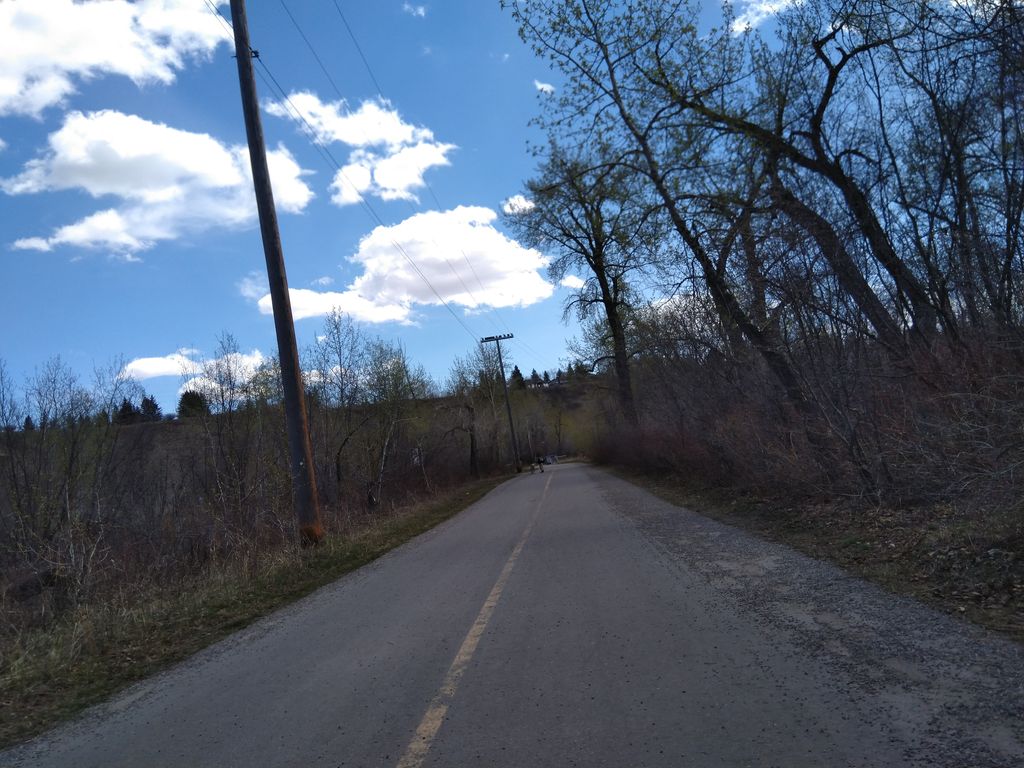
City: calgary